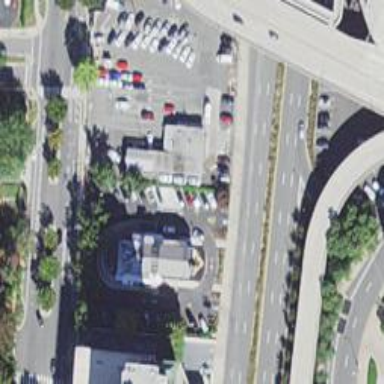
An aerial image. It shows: Car rental service.